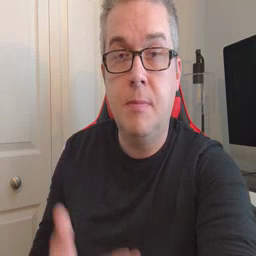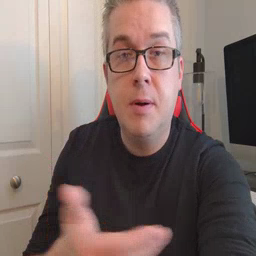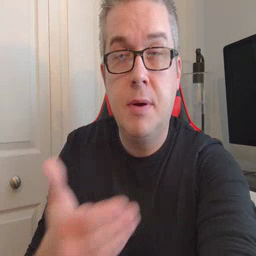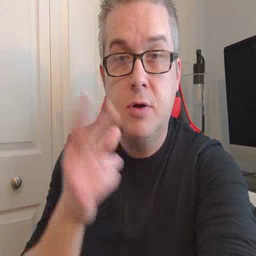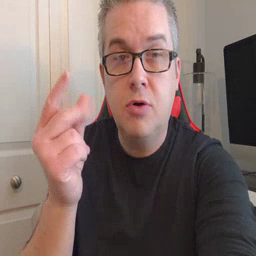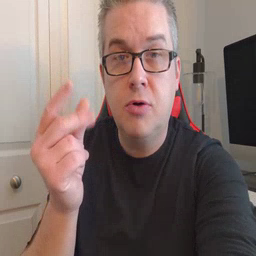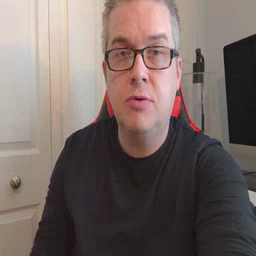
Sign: puppy